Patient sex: M
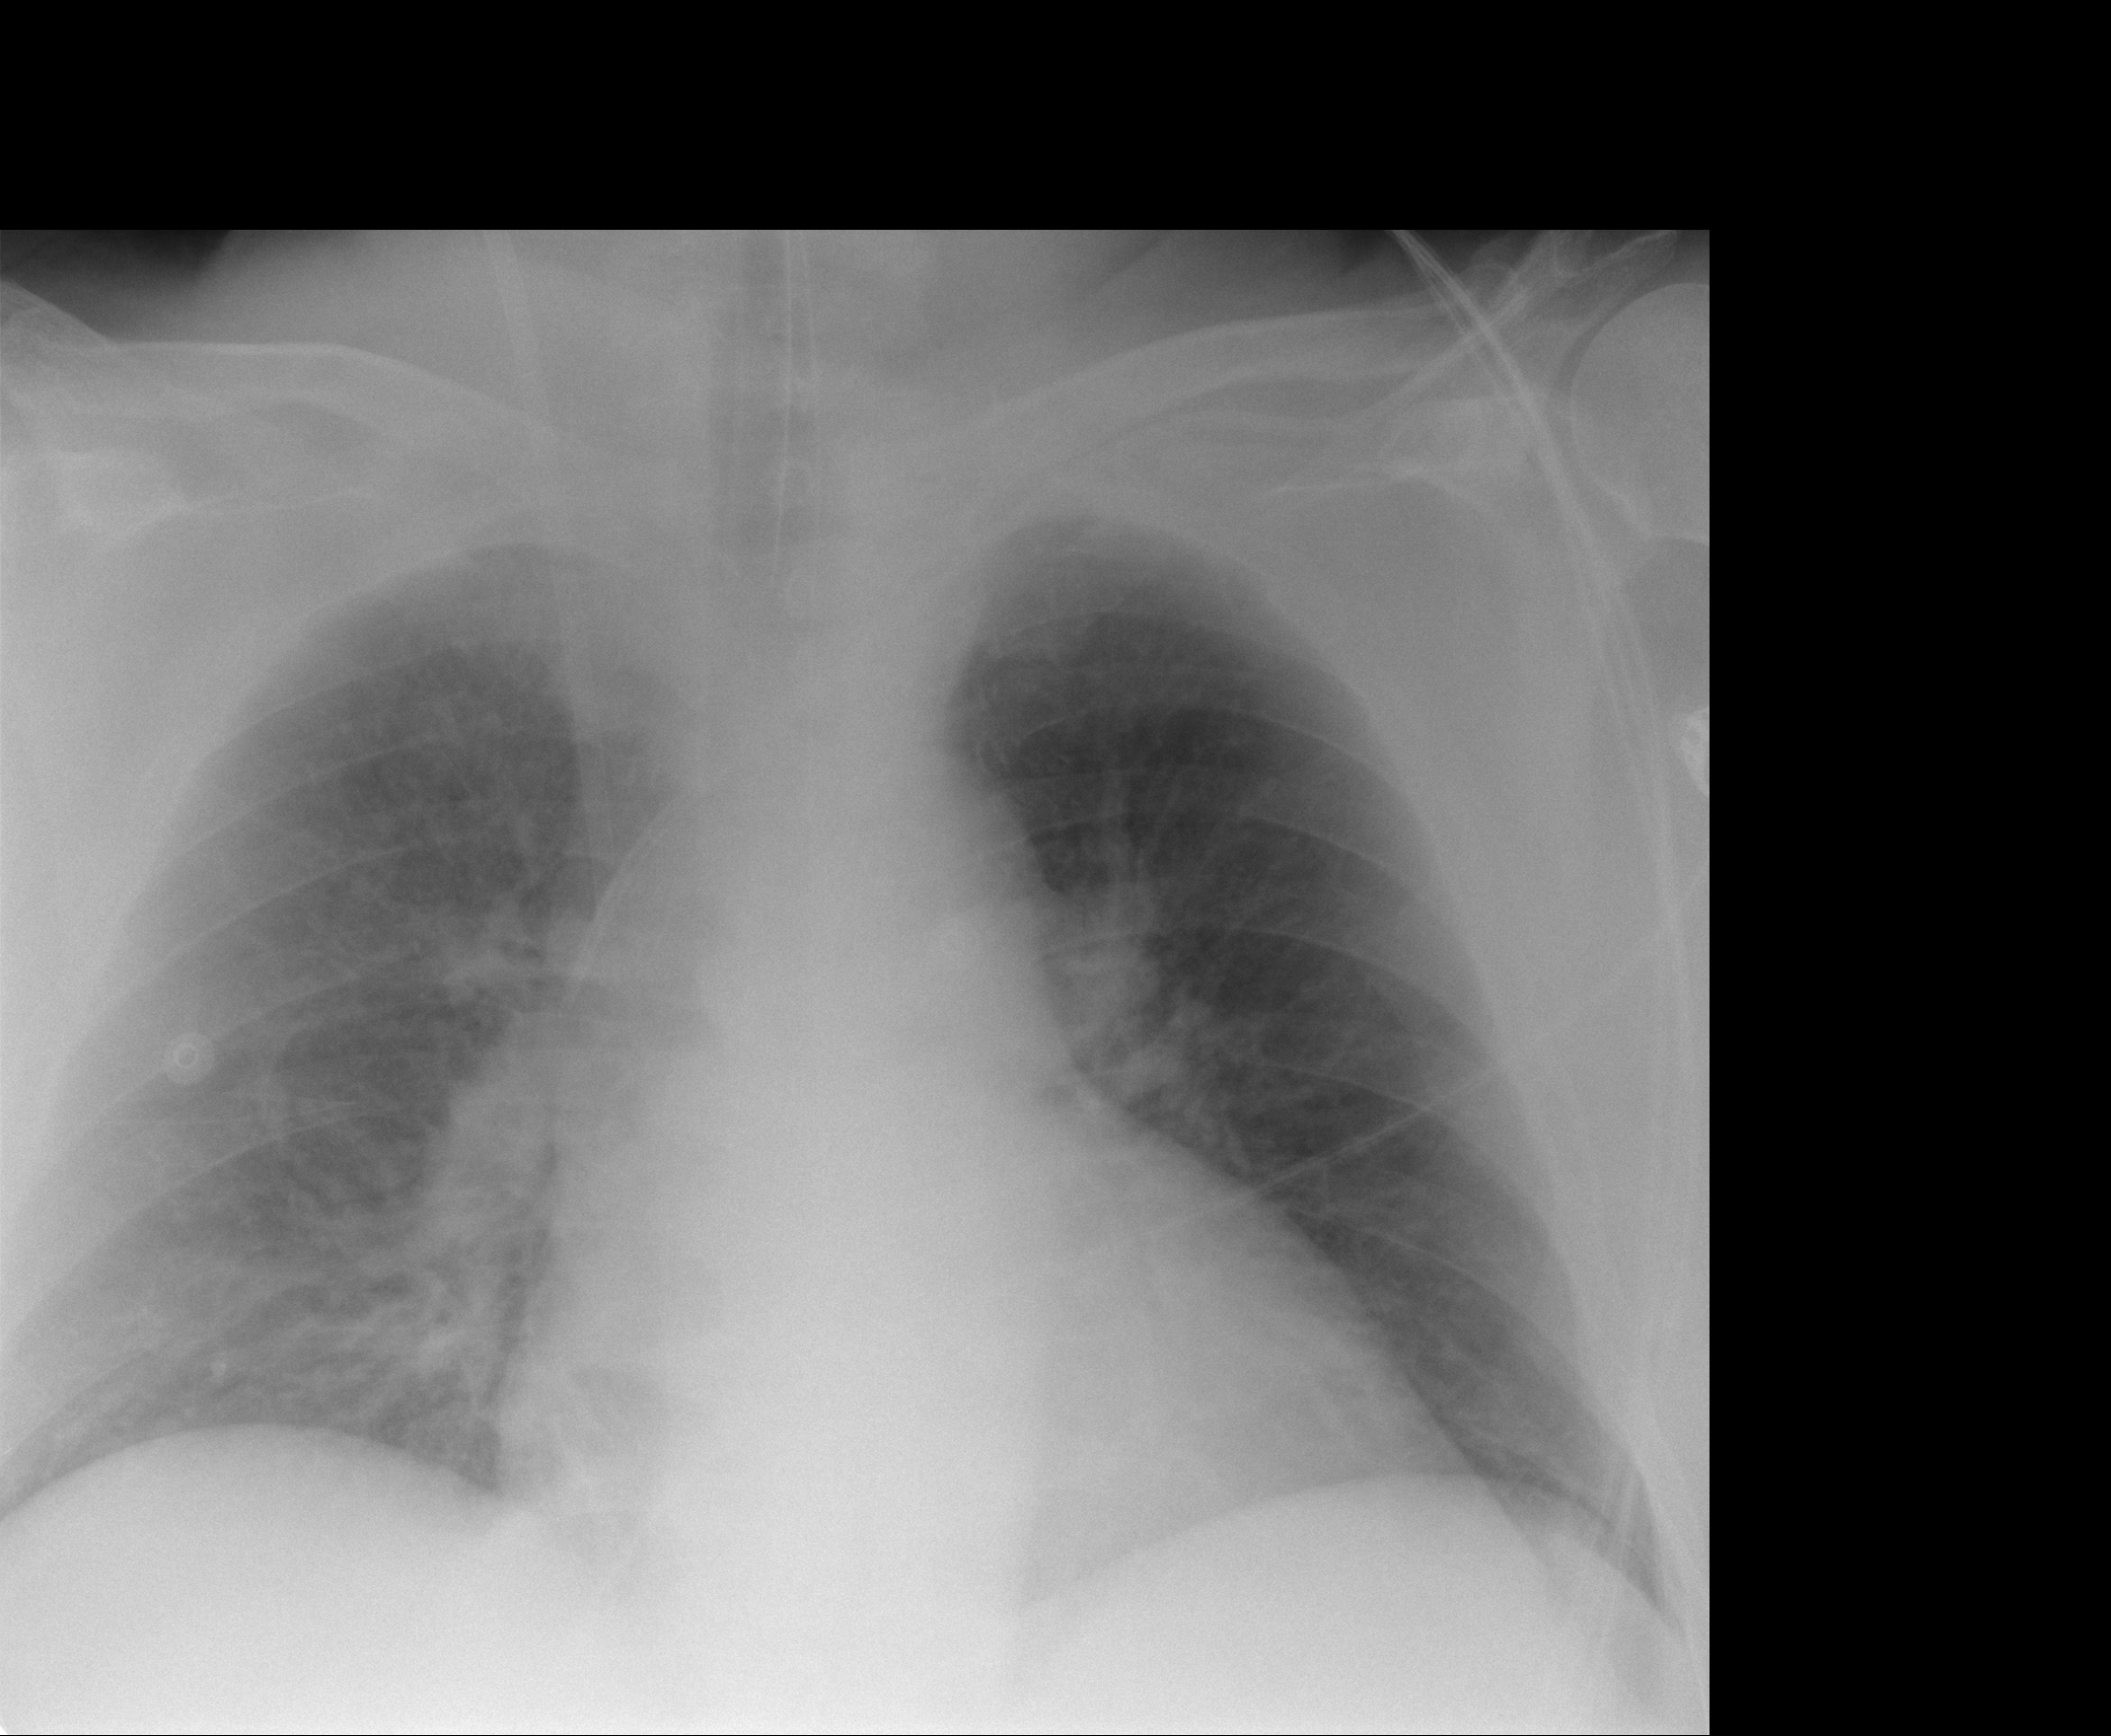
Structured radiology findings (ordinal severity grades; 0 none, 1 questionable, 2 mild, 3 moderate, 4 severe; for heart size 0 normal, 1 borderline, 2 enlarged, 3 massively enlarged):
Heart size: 2
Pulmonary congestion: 3
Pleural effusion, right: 0
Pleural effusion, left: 0
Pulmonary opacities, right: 2
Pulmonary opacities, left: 2
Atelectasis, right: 0
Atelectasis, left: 0